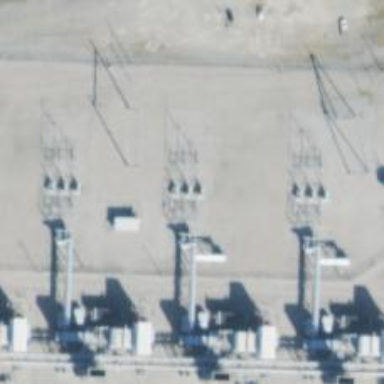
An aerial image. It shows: Switch used for power control.